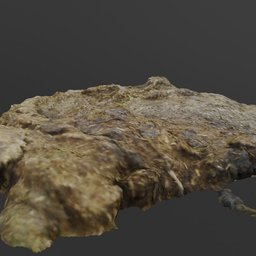
Label: nature